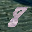
Label: 8